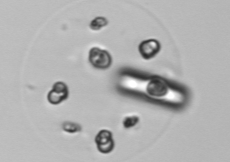
Label: Phaeocystis